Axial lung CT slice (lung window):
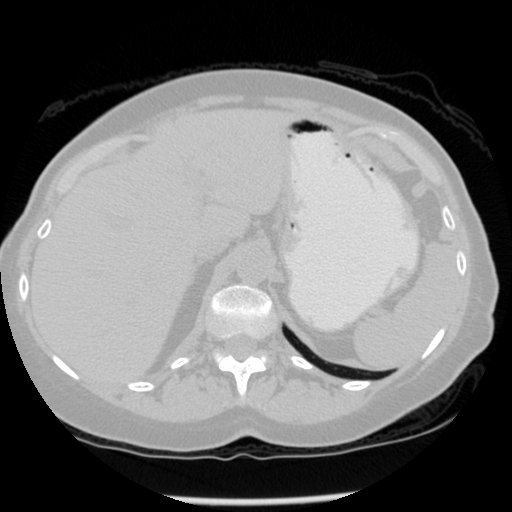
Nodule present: no